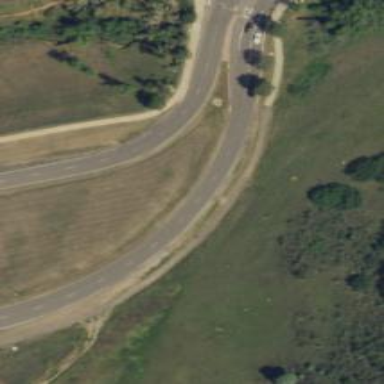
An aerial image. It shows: Tertiary road with asphalt surface and cycle track.